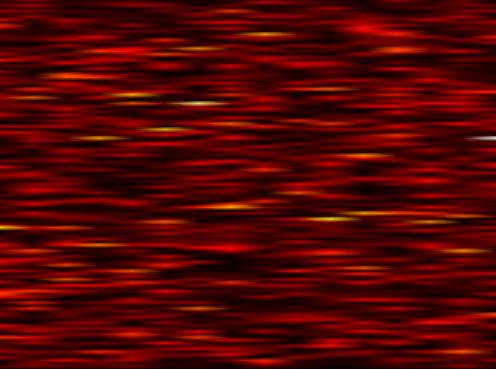
Label: OFDM